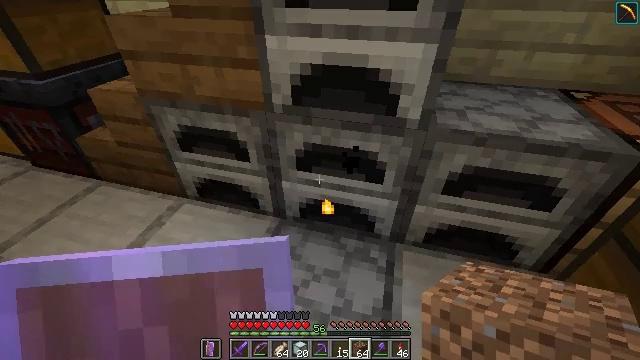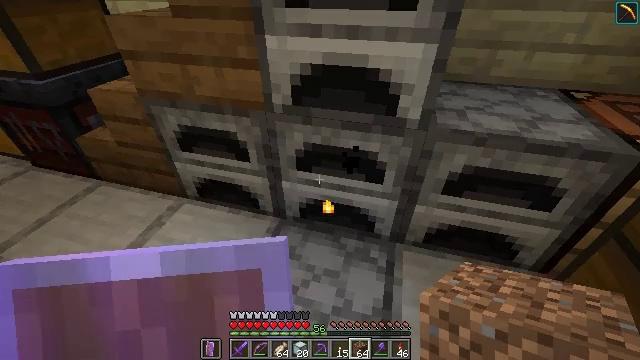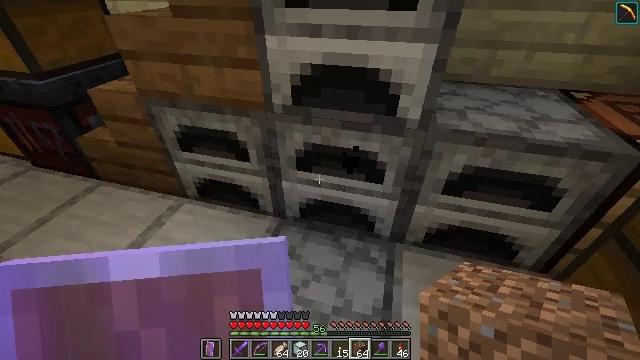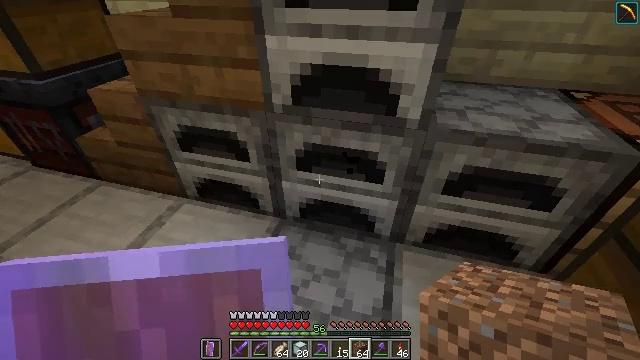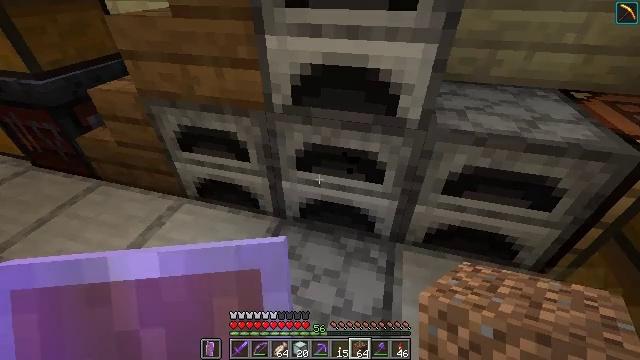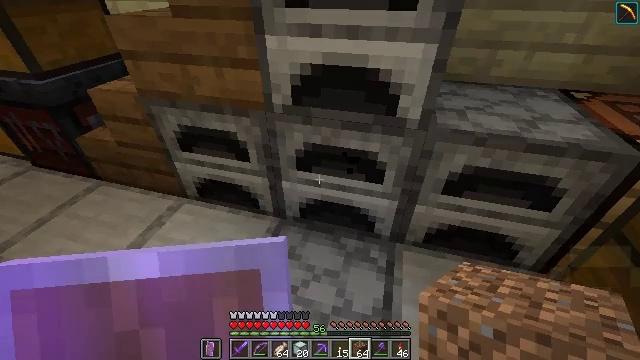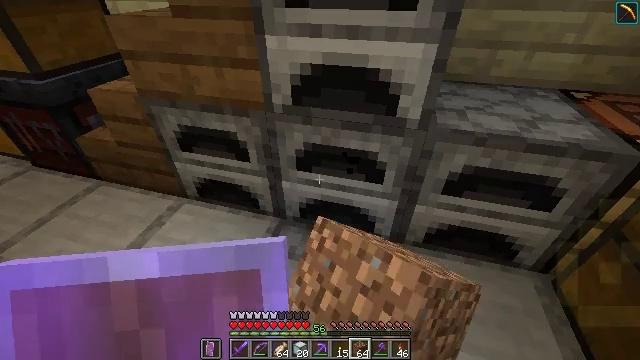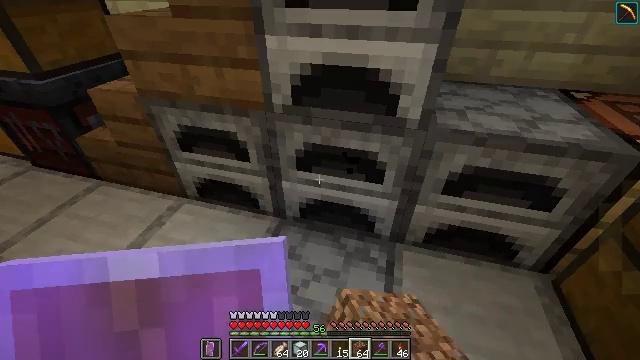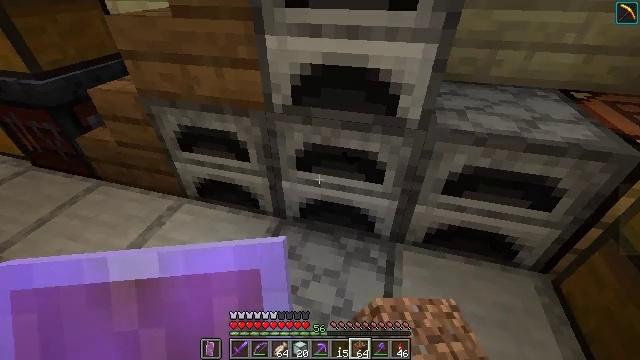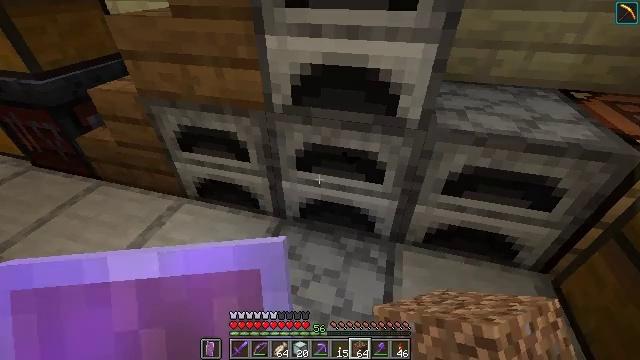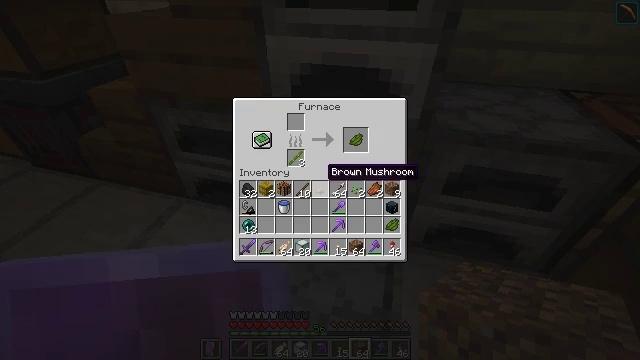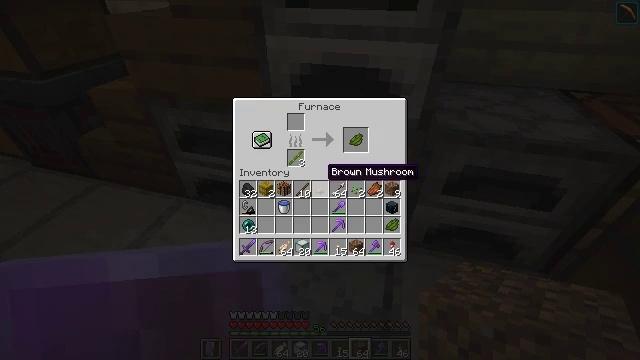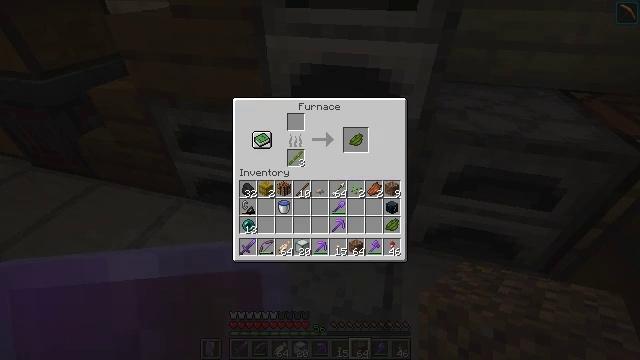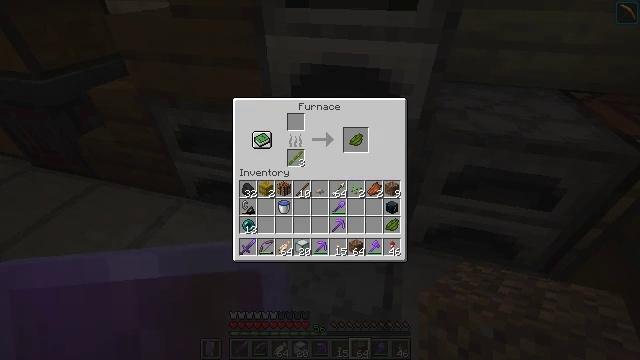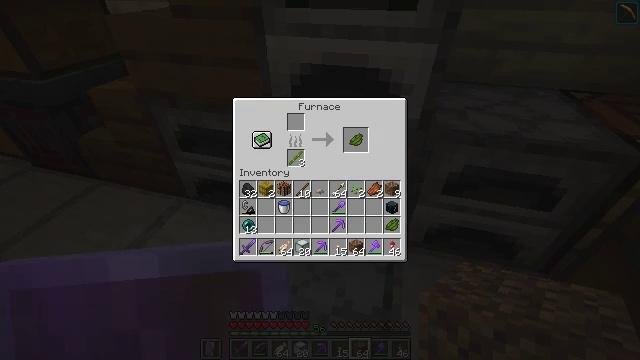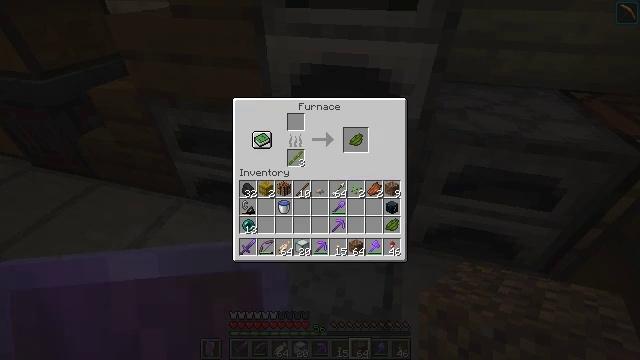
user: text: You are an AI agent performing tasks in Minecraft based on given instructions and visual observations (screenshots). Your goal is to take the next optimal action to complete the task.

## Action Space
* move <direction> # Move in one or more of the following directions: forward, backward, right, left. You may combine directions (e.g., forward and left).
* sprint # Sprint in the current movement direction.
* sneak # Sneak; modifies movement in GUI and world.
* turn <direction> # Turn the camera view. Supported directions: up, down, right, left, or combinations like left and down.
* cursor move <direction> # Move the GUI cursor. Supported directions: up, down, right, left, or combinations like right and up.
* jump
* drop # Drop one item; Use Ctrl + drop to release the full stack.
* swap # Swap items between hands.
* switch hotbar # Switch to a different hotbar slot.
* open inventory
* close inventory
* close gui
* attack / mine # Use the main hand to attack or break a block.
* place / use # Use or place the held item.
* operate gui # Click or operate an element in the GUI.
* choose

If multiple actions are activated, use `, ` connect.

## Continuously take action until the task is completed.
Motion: motion action
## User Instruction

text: Smelt cactus in a furnace to get green dye.
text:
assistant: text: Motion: no_op
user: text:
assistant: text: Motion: no_op
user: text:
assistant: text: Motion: no_op
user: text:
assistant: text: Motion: no_op
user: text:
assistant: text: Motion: use / place
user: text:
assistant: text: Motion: use / place
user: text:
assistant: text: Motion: use / place
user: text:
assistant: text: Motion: no_op
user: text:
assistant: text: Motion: no_op
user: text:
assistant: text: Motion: no_op
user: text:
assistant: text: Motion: no_op
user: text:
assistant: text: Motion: sneak, turn right
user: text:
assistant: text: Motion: sneak, turn right and up
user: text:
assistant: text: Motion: sneak, turn up
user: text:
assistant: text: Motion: sneak
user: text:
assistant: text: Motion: sneak
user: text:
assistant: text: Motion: sneak
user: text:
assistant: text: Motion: sneak
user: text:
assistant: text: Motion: sneak, turn up
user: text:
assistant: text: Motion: sneak
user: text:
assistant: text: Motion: sneak
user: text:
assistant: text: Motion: sneak
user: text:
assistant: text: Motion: sneak
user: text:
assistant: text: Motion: sneak
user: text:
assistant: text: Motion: sneak, attack / mine
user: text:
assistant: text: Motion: sneak, attack / mine
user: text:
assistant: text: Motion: sneak, attack / mine
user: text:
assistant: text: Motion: no_op
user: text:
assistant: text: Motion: no_op
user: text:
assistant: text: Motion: no_op